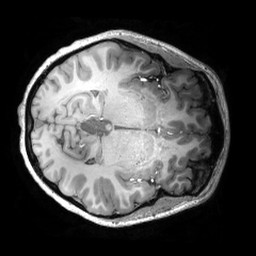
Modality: T1w
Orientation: axial
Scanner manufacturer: philips
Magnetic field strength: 7 T
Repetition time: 0.008 s
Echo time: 0.001974 s